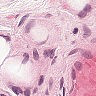
Metastatic tissue present: no